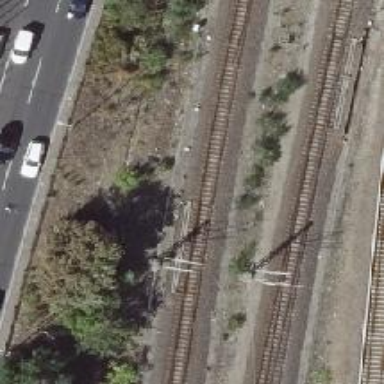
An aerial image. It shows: Left-sided inner curved railway switch.